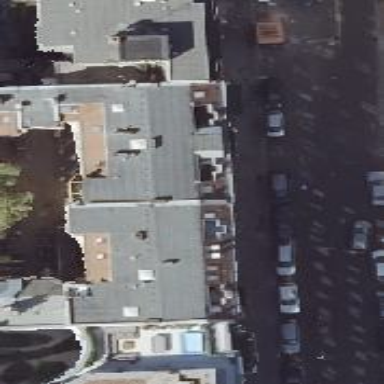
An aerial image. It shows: Beauty shop.